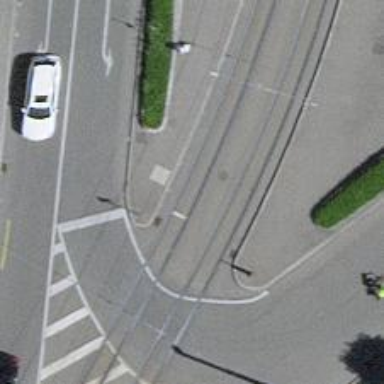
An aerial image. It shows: Tram stop for public transport.